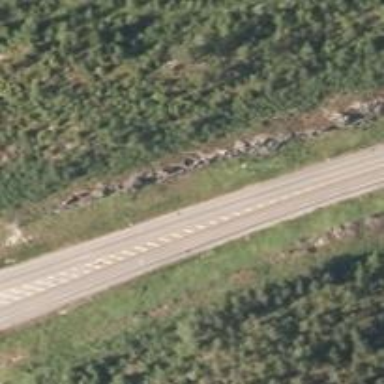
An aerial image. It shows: Asphalt road classified as trunk highway.